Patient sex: M
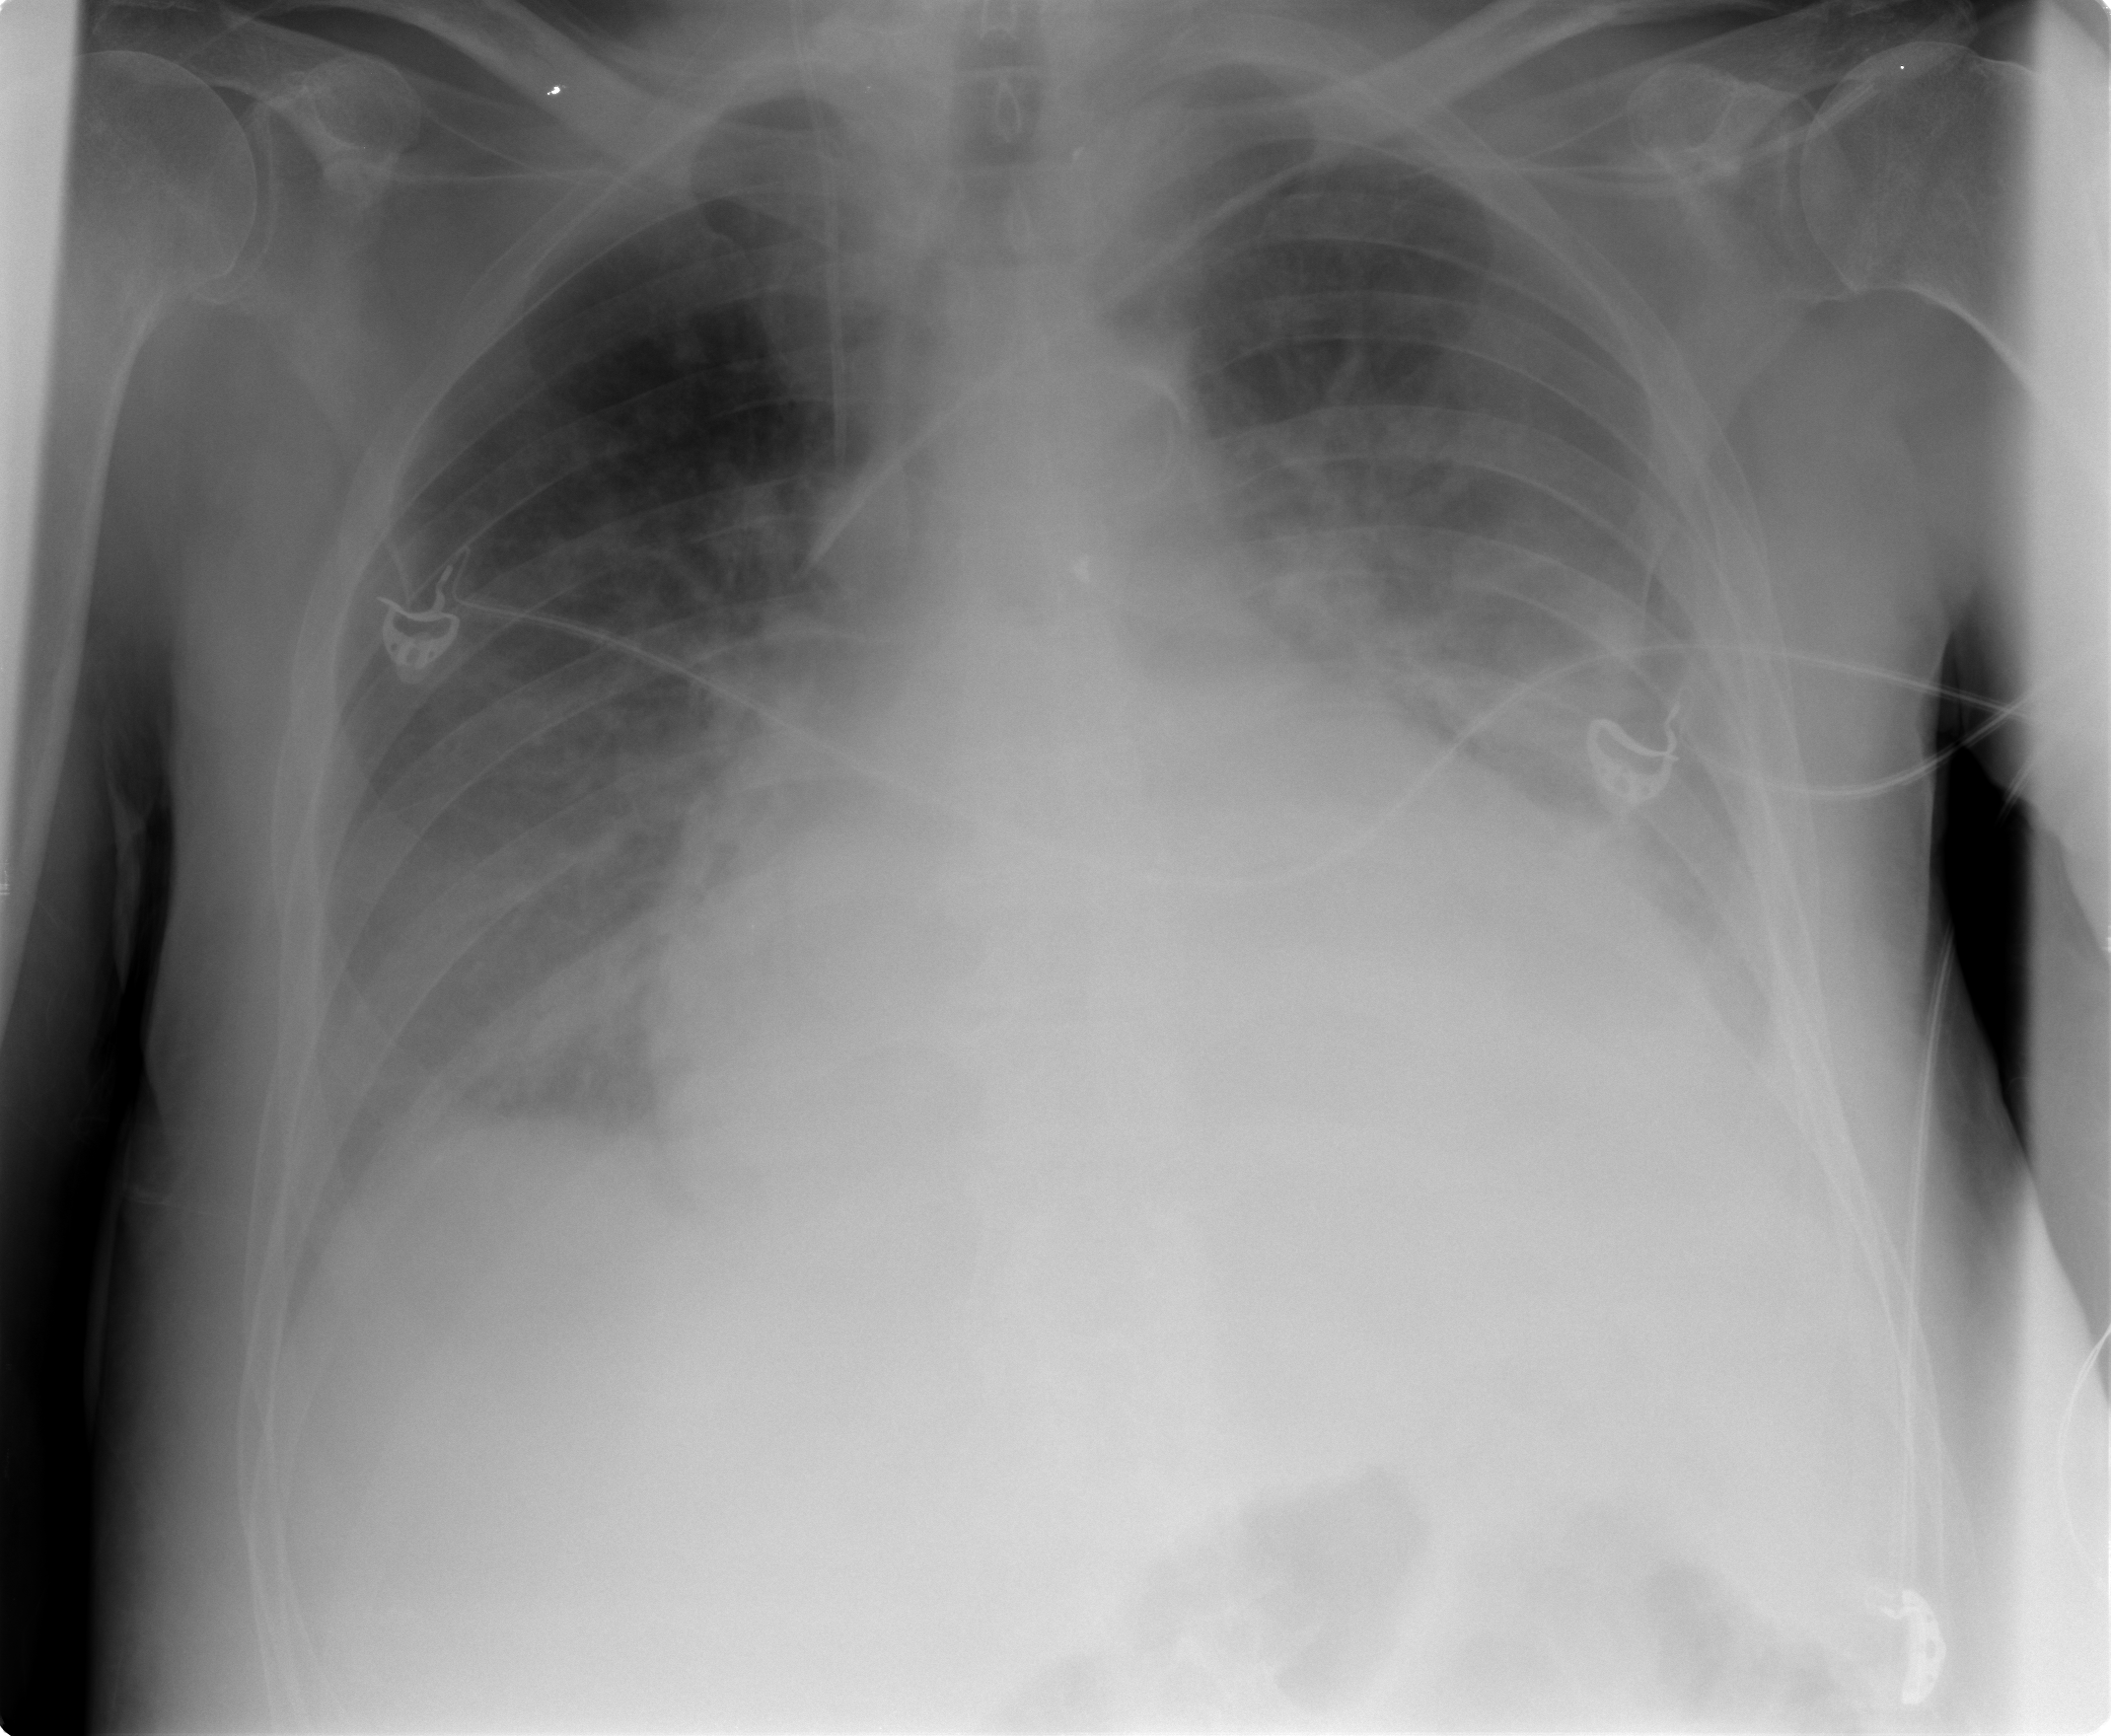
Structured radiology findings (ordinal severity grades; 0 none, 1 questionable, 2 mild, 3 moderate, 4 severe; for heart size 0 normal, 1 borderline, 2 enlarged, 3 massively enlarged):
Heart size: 3
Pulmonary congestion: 2
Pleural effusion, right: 2
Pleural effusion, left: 2
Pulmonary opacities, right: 2
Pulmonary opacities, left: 2
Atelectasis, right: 3
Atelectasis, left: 3